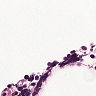
Metastatic tissue present: no